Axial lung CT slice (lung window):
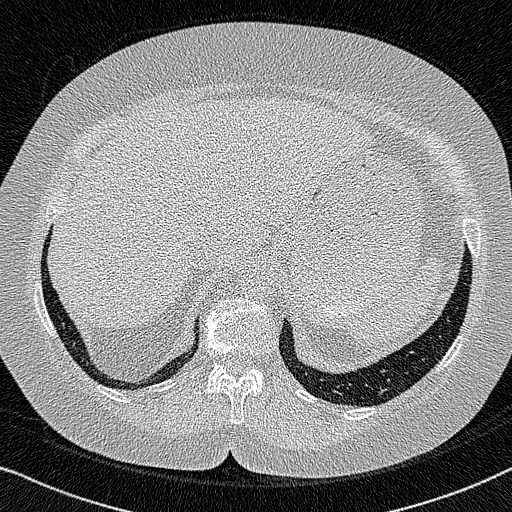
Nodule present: no